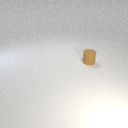
small brown rubber cylinder